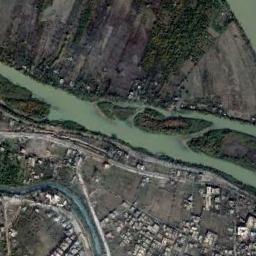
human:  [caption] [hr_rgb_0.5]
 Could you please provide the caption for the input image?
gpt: A curvy, Light green river with small islands on both sides of the bank, Bustling cities, Tan and green land, And a turquoise river .

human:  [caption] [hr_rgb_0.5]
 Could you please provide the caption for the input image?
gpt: There are many trees around the river .

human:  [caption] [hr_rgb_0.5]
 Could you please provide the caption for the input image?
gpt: The river goes through houses and trees .

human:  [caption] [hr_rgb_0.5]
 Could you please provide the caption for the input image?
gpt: The green river goes through the khaki farmland and some houses are next to the river .

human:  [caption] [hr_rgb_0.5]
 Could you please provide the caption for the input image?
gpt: There are many buildings and some bare land around the river .